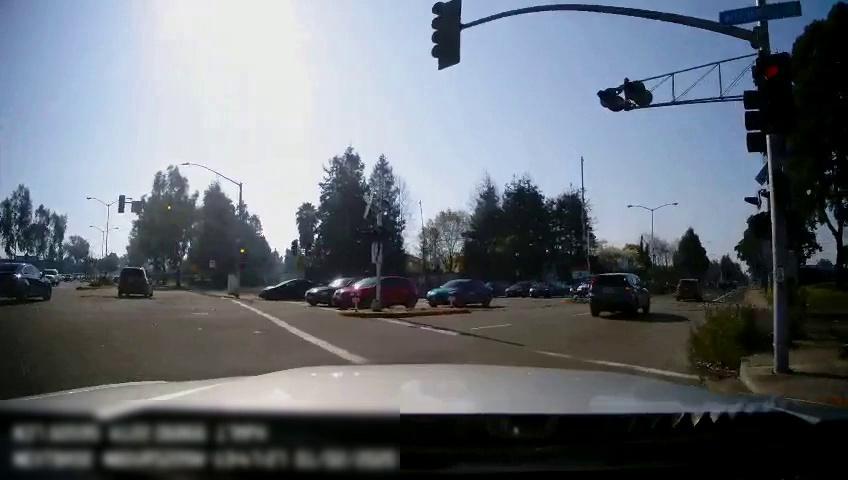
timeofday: Dusk/Dawn/Twilight
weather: Sunny
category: Drivable Space
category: Vehicles | SUV
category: Vehicles | SUV
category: Vehicles | SUV
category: Vehicles | Car
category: Vehicles | Car
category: Vehicles | Car
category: Vehicles | SUV
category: Vehicles | Car
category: Vehicles | Car
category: Vehicles | Car
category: Vehicles | Car
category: Lanes | Alternate Lane
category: Traffic | Lights
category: Traffic | Lights
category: Traffic | Lights
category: Traffic | Lights
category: Traffic | Lights
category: Traffic | Lights
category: Traffic | Lights
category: Traffic | Lights
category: Traffic | Lights
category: Traffic | Lights